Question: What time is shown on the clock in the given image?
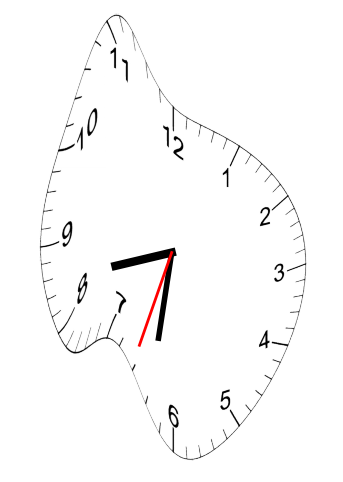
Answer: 08:31:33